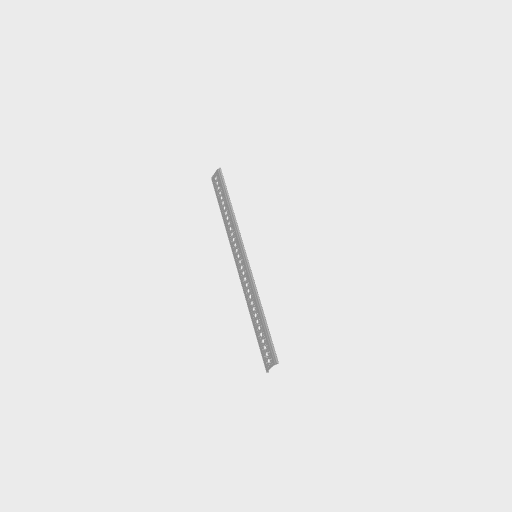
Part: RailChannel33H